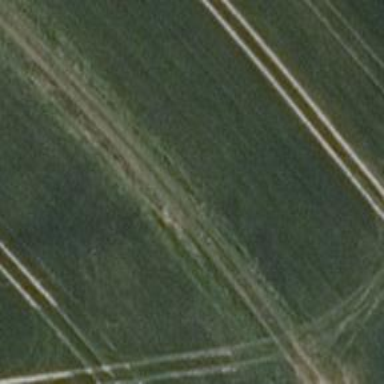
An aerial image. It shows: Track road with grade4 tracktype.